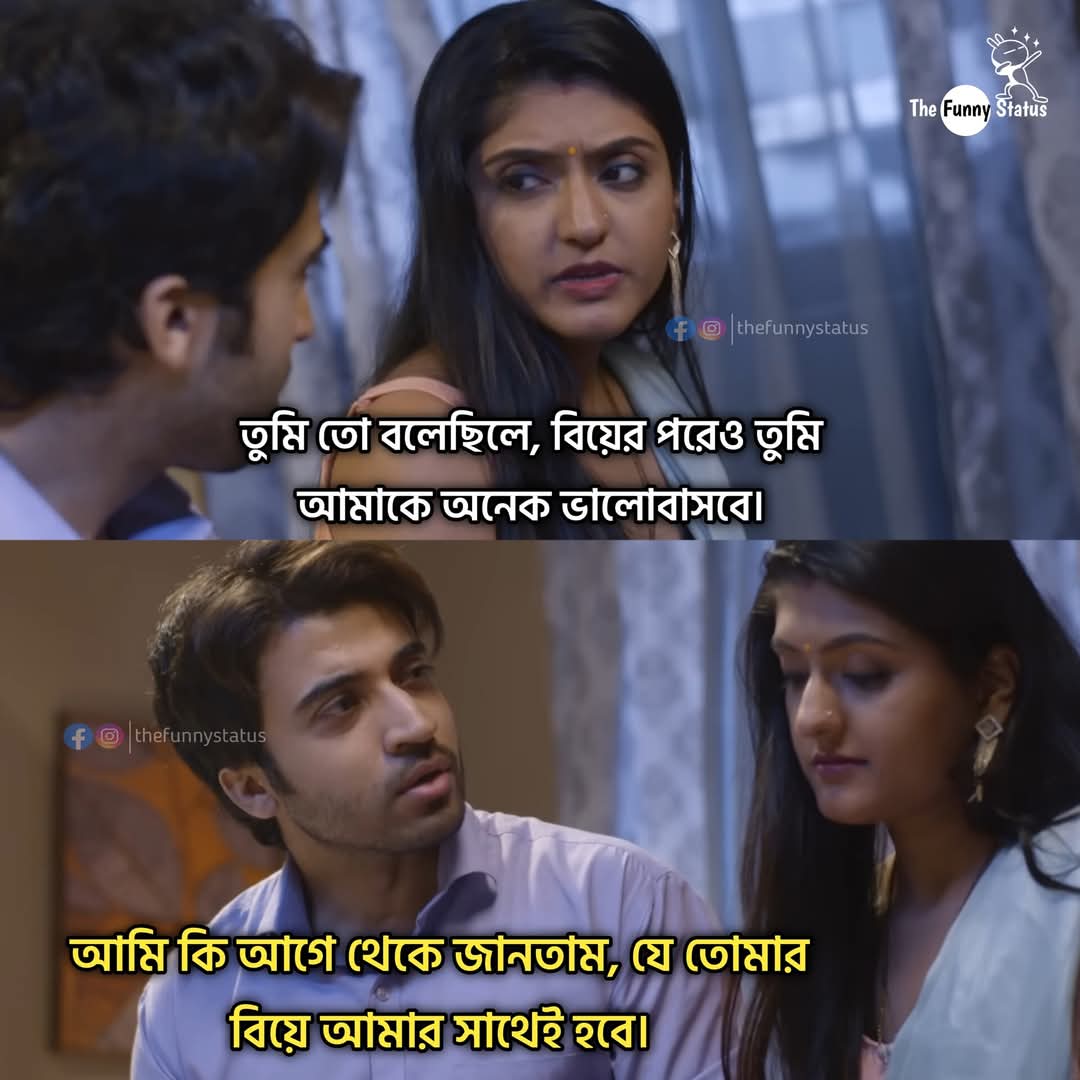
Text: তুমি তো বলেছিলে, বিয়ের পরেও তুমি আমাকে অনেক ভালোবাসবে।
আমি কি আগে থেকে জানতাম, যে তোমার বিয়ে আমার সাথেই হবে।
Label: Non Hate